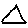
Label: triangle